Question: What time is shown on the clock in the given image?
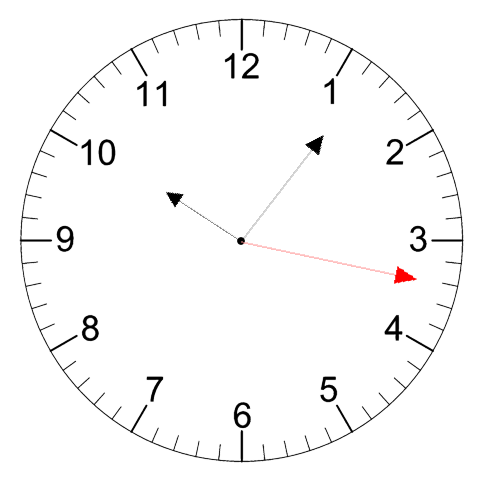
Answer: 10:06:17